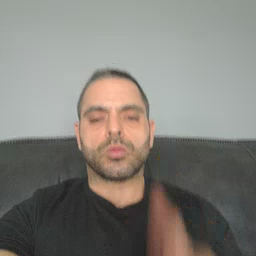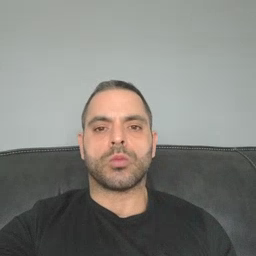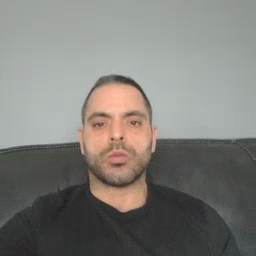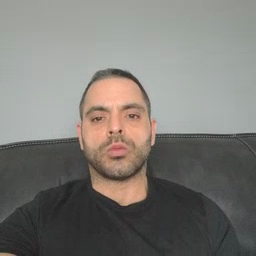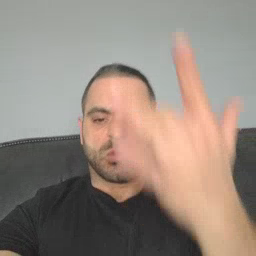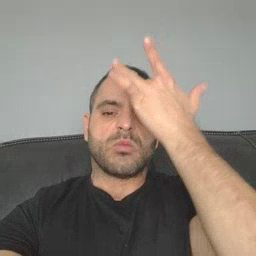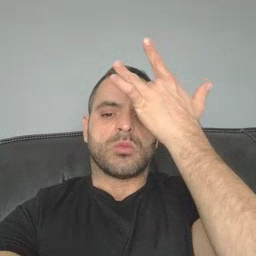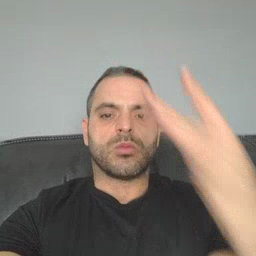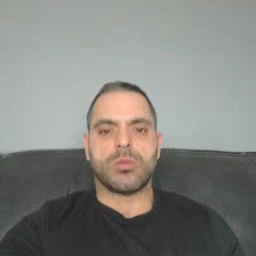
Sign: sick